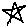
Label: star